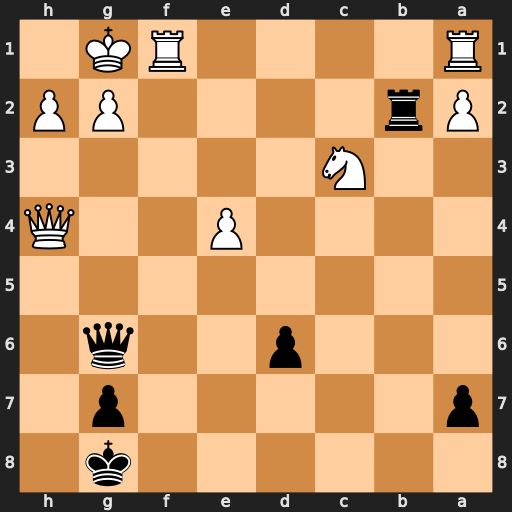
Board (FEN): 6k1/p5p1/3p2q1/8/4P2Q/2N5/Pr4PP/R4RK1
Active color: b
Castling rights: -
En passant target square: -
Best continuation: Qxg2#